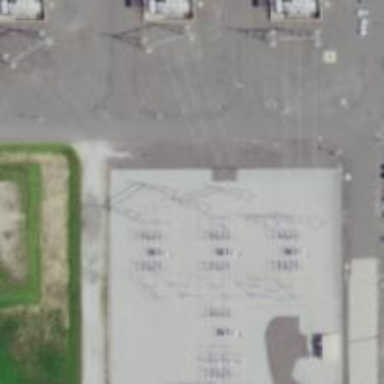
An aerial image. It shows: Switch used for power control.